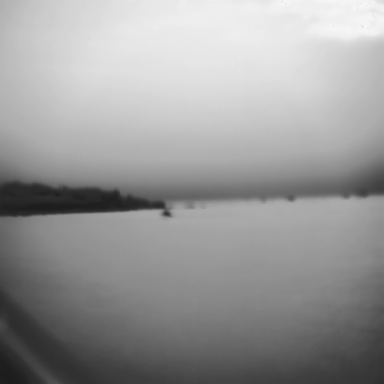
There is a canoe in the infrared image.